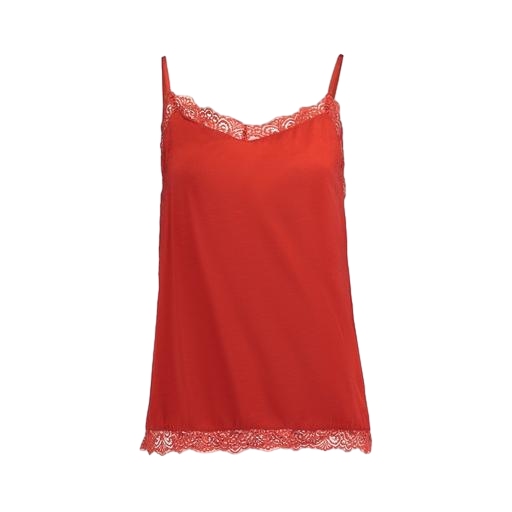
red ee chloe top lace, red pucker lace notch cami, camisole top, white background